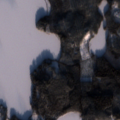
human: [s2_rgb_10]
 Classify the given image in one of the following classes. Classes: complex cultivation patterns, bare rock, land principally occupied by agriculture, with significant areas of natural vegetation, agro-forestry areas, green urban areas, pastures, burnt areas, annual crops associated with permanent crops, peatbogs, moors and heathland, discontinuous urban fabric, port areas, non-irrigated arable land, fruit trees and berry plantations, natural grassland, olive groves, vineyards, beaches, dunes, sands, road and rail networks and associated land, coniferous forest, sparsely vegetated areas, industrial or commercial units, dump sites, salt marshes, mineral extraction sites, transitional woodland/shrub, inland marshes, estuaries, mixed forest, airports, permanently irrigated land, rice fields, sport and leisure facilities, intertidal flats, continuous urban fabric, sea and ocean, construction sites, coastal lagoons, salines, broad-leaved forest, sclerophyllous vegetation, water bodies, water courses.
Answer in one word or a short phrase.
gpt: coniferous forest, mixed forest, transitional woodland/shrub, water bodies